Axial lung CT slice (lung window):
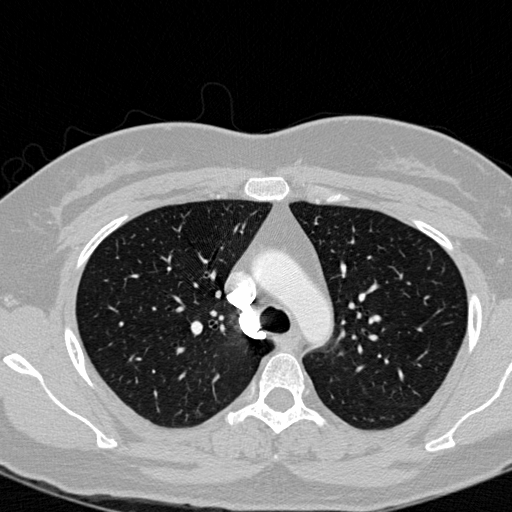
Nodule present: no